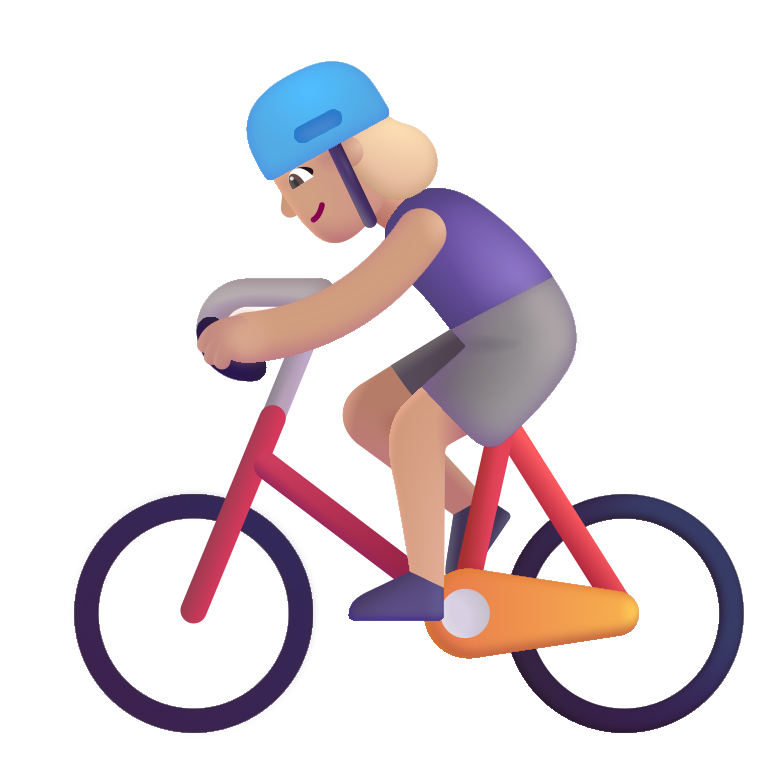
woman biking color  light